Question: Having trouble with dynamic not formatting correctly - I get standard listview and not MOBILE format. I'm using .listview refresh as in other pages but not same results?
'''
<div data-role="page" data-theme="b" id="today" data-add-back-btn="true">
<div data-role="header">
<h1>-TODAY-</h1>
</div><!-- /header -->
<div data-role="content" data-theme="b" id="subToday">
<!-- CONTENT LOADED VIA AJAX -->
</div>
<div data-role="footer">
<h4>Page Footer</h4>
</div><!-- /footer -->
</div>
'''
jQuery:
'''
function doToday(action, xuser, xpwd, xcode) {
if (!$('#subToday').data('loaded')) {
$('#subToday #myWC').remove();
$('#subToday #month').remove();
$('#subToday').append('<div id="progress">Loading Today...</div>');
$.get('https://www.myserver.net/servlet/ServletController?device=stdbrowser&action=doBeginLogin',
function (data) {
var jaction = "https://www.myserver.net/servlet/ServletController";
$.post(jaction, {
device: "stdbrowser",
action: "doLogin",
j_username: xuser,
j_password: xpwd,
j_accessCode: xcode,
j_host: jaction
}, function (data) {
var jsessionid = sessionStorage.jsid;
var prefix = sessionStorage.jsid_prefix;
var doAction = "https://" + prefix + ".myserver.net/servlet/ServletController;jsessionid=" + jsessionid + "?action=" + action;
$.get(doAction, function (data) {
$('#subToday').append('<div class="singleDay"></div>');
$('#subToday .singleDay').append('<ul data-role="listview" id="test"><li>TEST</li><li>IS NOT</li><li>GOOD</li></ul>');
$('#subToday #progress').remove();
$('#test').listview('refresh');
});
});
return true;
});
};
};
'''

'''
<div data-role="content" data-theme="b" id="calToday" class="ui-content ui-body-b" role="main">
<!-- CONTENT -->
<div id="month"><ul data-role="Listview" class="xyzul"></ul>
<li style="text-align:left"><a title=""><span title="" style="background-color:#">john was here!</span></a></li>
<ul data-role="Listview" class="xyzul"><li><a title="9/1/2013">9/1/2013 Sunday</a></li> </ul>
<ul data-role="Listview" class="xyzul"><li><a title="9/2/2013">9/2/2013 Monday</a></li> </ul>
<ul data-role="Listview" class="xyzul"><li><a title="9/3/2013">9/3/2013 Tuesday</a></li> </ul><li style="text-align:left"><a title=""><span title="" style="background-color:#008000">07:00,24hrs: B Shift /.../E704/RS704/Firefighter #2 (pp)</span></a></li><li style="text-align:left"><a title="<PHONE>"><span title="<PHONE>" style="background-color:#008000">24hrs Mvd, 07:00 - 07:00 /.../M725/Firefighter (pp)</span></a></li>
<ul data-role="Listview" class="xyzul"><li><a title="9/4/2013">9/4/2013 Wednesday</a></li></ul>
<ul data-role="Listview" class="xyzul"><li><a title="9/5/2013">9/5/2013 Thursday</a></li></ul>
<ul data-role="Listview" class="xyzul"><li><a title="9/6/2013">9/6/2013 Friday</a></li></ul><li style="text-align:left"><a title=""><span title="" style="background-color:#">Pay Date</span></a></li><li style="text-align:left"><a title=""><span title="" style="background-color:#008000">07:00,24hrs: B Shift /.../E704/RS704/Firefighter #2 (pp)</span></a></li><li style="text-align:left"><a title="<PHONE>"> <span style="color:#000000"> <span title="<PHONE>" style="background-color:#FFFFFF">24hrs, 07:00 - 07:00 /.../E704/Firefighter #4 (pp)</span></span></a></li>
<ul data-role="Listview" class="xyzul"><li><a title="9/7/2013">9/7/2013 Saturday</a></li></ul>
'''
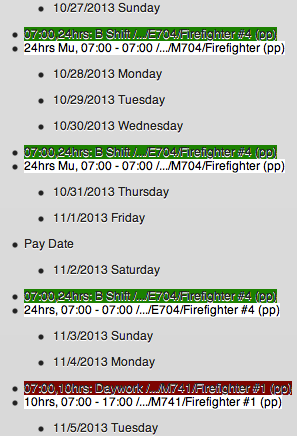
Answer: You don't need to call '.listview("refresh");' unless you're only adding items to the listview. In your case you're adding a complete listview ('ul' tag), so refresh is not relevant.
See this example...
'''
<div id="main">
</div>
'''
'''
$(function() {
$("#main").append("<ul id="lv" data-role="listview">" +
"<li>This is an item</li>" +
"<li>This is an item</li>" +
"<li>This is an item</li>" +
"<li>This is an item</li>" +
"<li>This is an item</li>" +
"<li>This is an item</li>" +
"</ul>");
$("#lv").listview();
});
'''
<URL>